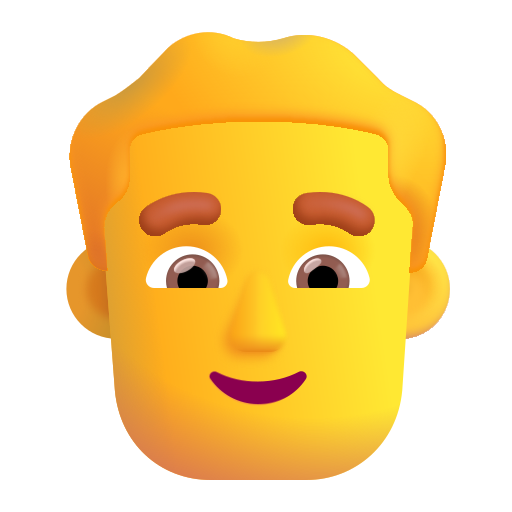
man color default